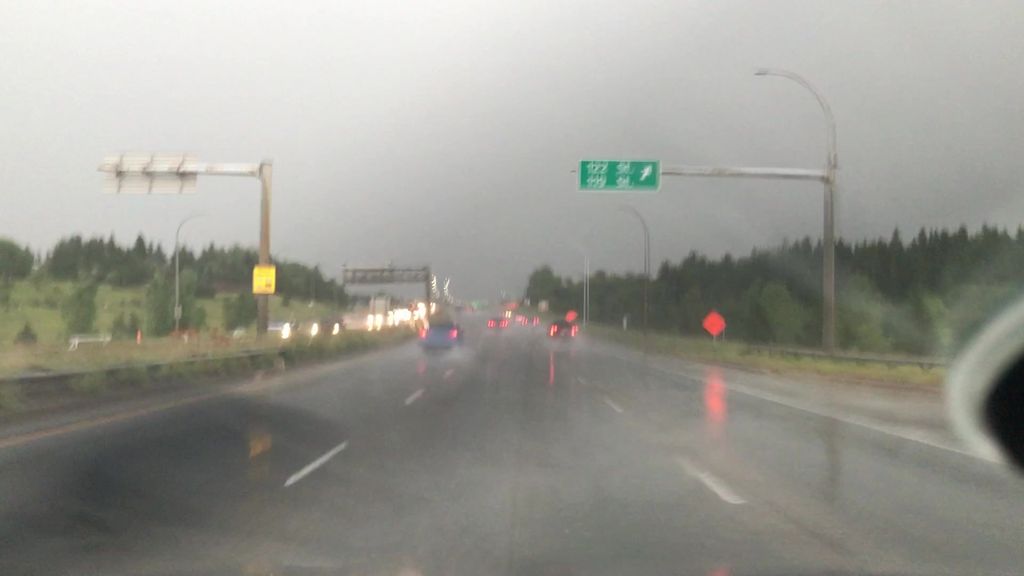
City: edmonton